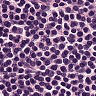
Metastatic tissue present: no